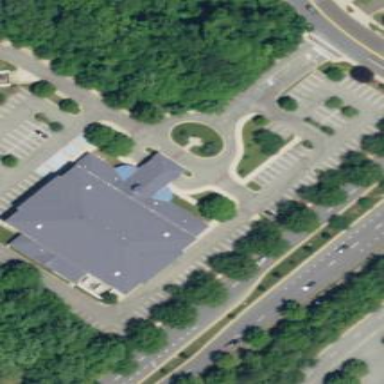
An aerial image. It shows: Community center building.